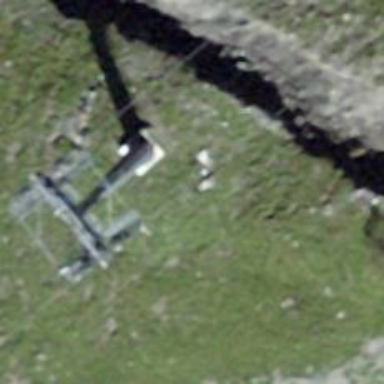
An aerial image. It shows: Pylon for aerialway.